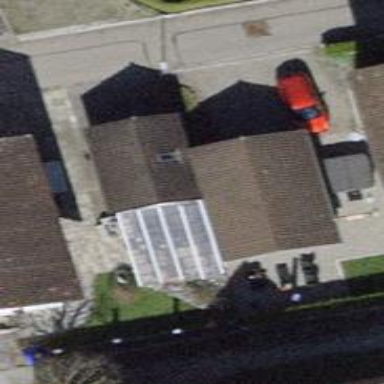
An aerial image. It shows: Group of garages.